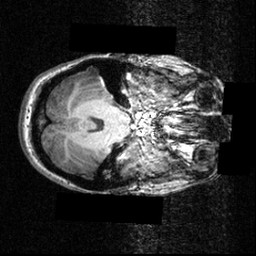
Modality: T1w
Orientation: axial
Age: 20
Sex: female
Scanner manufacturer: siemens
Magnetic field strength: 3.951 T
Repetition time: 1.5 s
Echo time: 0.00335 s